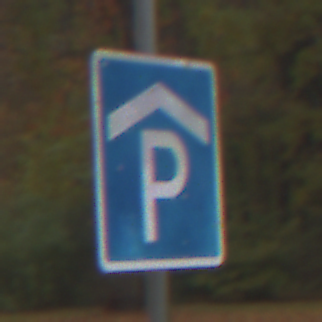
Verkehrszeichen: Parkhaus
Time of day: Midday
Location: Outdoor (Nature)
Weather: Overcast
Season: Autumn
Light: Natural